Question: I have a DataGridView filled with productinformation. The datagridview has totally 50 columns but the users don't always need all the columns, I want to help them to be able to choose which columns to show and which ones not to show.
One solution that I would like to programm is that when the user right clicks on the columns they can choose from a list that pops up choose which columns to show and which ones not to shos. Just like the image below.

How can I do that. I would really appreciate any help.
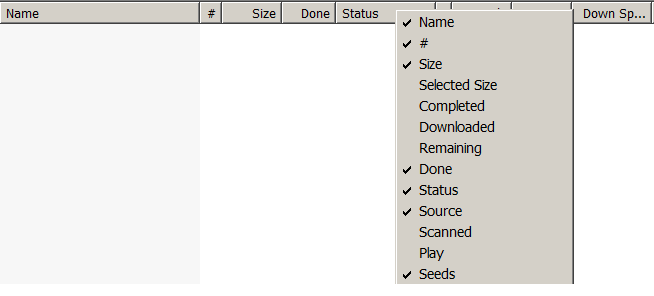
Answer: You can achieve this using the WinForms ContextMenuStrip and the Visible property of DataGridView columns.
Here is some example code that does what you want:
'''
namespace WindowsFormsApplication4
{
public partial class Form1 : Form
{
public Form1()
{
InitializeComponent();
BindingList<User> users = new BindingList<User>{
new User{Name = "John", Address="Home Street", Title="Mr."},
new User{Name = "Sally", Address="Home Street", Title="Mrs."}
};
contextMenuStrip1.AutoClose = true;
contextMenuStrip1.Closing += new ToolStripDropDownClosingEventHandler(contextMenuStrip1_Closing);
dataGridView1.DataSource = users;
dataGridView1.DataBindingComplete += new DataGridViewBindingCompleteEventHandler(dataGridView1_DataBindingComplete);
}
void dataGridView1_DataBindingComplete(object sender, DataGridViewBindingCompleteEventArgs e)
{
foreach (DataGridViewColumn gridViewColumn in this.dataGridView1.Columns)
{
ToolStripMenuItem item = new ToolStripMenuItem();
item.Name = gridViewColumn.Name;
item.Text = gridViewColumn.Name;
item.Checked = true;
item.CheckOnClick = true;
item.CheckedChanged += new EventHandler(item_CheckedChanged);
contextMenuStrip1.Items.Add(item);
}
foreach (DataGridViewColumn gridViewColumn in this.dataGridView1.Columns)
{
gridViewColumn.HeaderCell.ContextMenuStrip = contextMenuStrip1;
}
}
void item_CheckedChanged(object sender, EventArgs e)
{
ToolStripMenuItem item = sender as ToolStripMenuItem;
if (item != null)
{
dataGridView1.Columns[item.Name].Visible = item.Checked;
}
}
void contextMenuStrip1_Closing(object sender, ToolStripDropDownClosingEventArgs e)
{
if (e.CloseReason == ToolStripDropDownCloseReason.ItemClicked)
{
e.Cancel = true;
}
}
}
public class User
{
public string Name { get; set; }
public string Address { get; set; }
public string Title { get; set; }
}
}
'''
The User class there is just so the example compiles, providing something to bind my DataGridView to.
I've also added some code that allows users to click more than one column at a time (by checking the close reason on closing and cancelling if it was an item select). This is actually a little borderline in terms of diverting from standard UI behaviour in my opinion - it is usually better to stick with standard behaviour, but I included since it is (I think) useful in this scenario.
Also, it is generally tidier to put this sort of customisation into a new control that inherits from DataGridView.